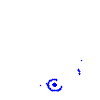
Particle: kaon